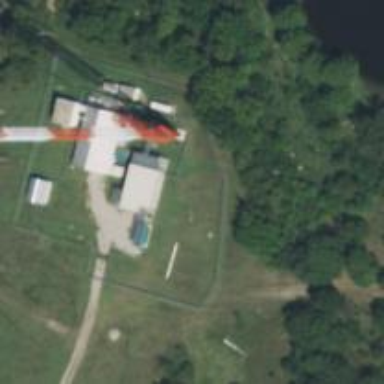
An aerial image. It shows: Communication mast tower.